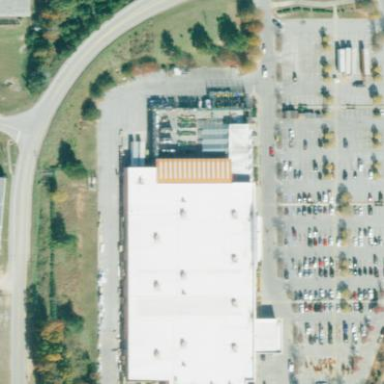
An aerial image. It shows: Retail building.